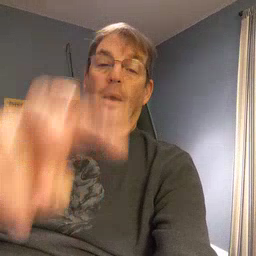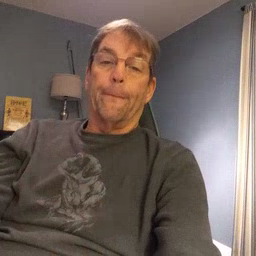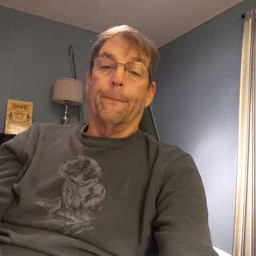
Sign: jump